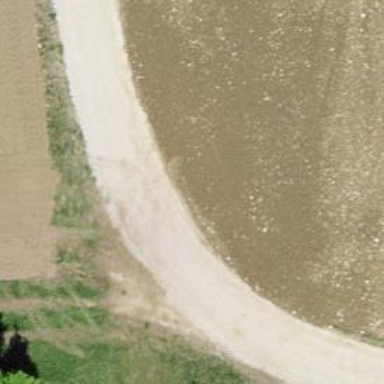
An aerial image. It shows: Well-maintained track road with grade 1 tracktype.